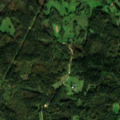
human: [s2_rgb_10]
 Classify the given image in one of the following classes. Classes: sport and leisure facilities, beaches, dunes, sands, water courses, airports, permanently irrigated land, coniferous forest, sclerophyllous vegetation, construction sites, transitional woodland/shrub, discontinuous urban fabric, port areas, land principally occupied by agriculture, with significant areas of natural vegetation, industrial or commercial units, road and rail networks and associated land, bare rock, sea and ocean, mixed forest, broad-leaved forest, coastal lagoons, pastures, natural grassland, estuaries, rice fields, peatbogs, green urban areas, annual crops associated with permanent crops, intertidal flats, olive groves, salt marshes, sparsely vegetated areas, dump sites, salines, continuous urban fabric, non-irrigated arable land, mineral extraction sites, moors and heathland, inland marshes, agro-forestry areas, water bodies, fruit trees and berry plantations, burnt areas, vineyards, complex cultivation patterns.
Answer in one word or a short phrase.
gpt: land principally occupied by agriculture, with significant areas of natural vegetation, coniferous forest, mixed forest